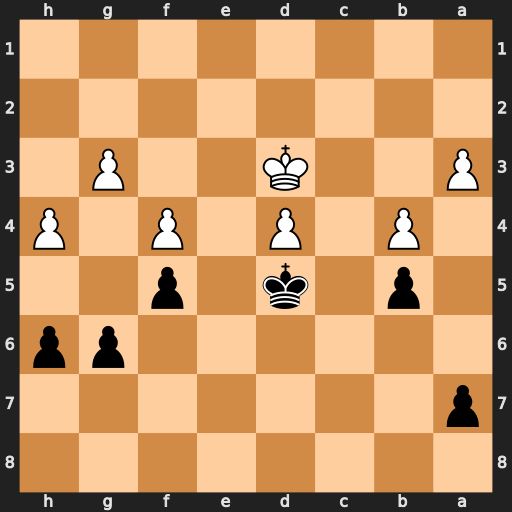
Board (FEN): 8/p7/6pp/1p1k1p2/1P1P1P1P/P2K2P1/8/8
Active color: b
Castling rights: -
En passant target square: -
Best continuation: h5 Kc3 Ke4